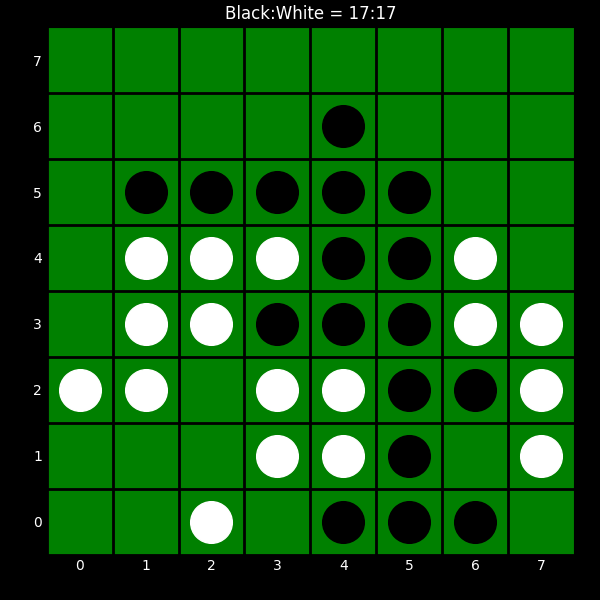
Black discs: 17
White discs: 17